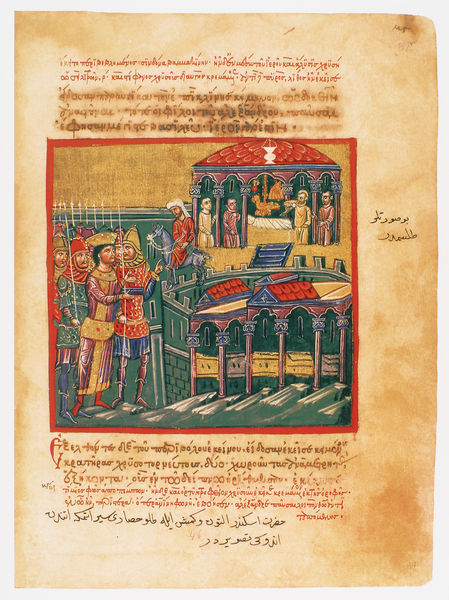
Titel: Der griechische Alexanderroman
Institution: Venedig, Hellenic Institute Codex Gr. 5
Schlagwörter: blau, hand, himmel, gelb, grün, landschaft, menschen, ocker, stadt, bunt, fenster, männer, säule, säulen, weiss, zeichnung, dach, gebäude, haus, rot, beige, rahmen, bild, häuser, gold, blatt, krone, rosa, pferd, reiter, turm, schrift, stab, dächer, mauer, kuppel, könig, soldaten, bett, zeigen, zinnen, buch, burg, palast, seite, text, soldat, helm, ritter, rüstung, buchseite, pergament, arabisch, brief, griechisch, mittelalter, krieger, lanzen, tempel, speere, turban, handschrift, markusplatz, buchmalerei, alexander, skript, pharao, alexanderroman